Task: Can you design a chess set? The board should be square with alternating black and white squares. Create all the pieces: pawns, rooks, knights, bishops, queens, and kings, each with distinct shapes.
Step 2499:
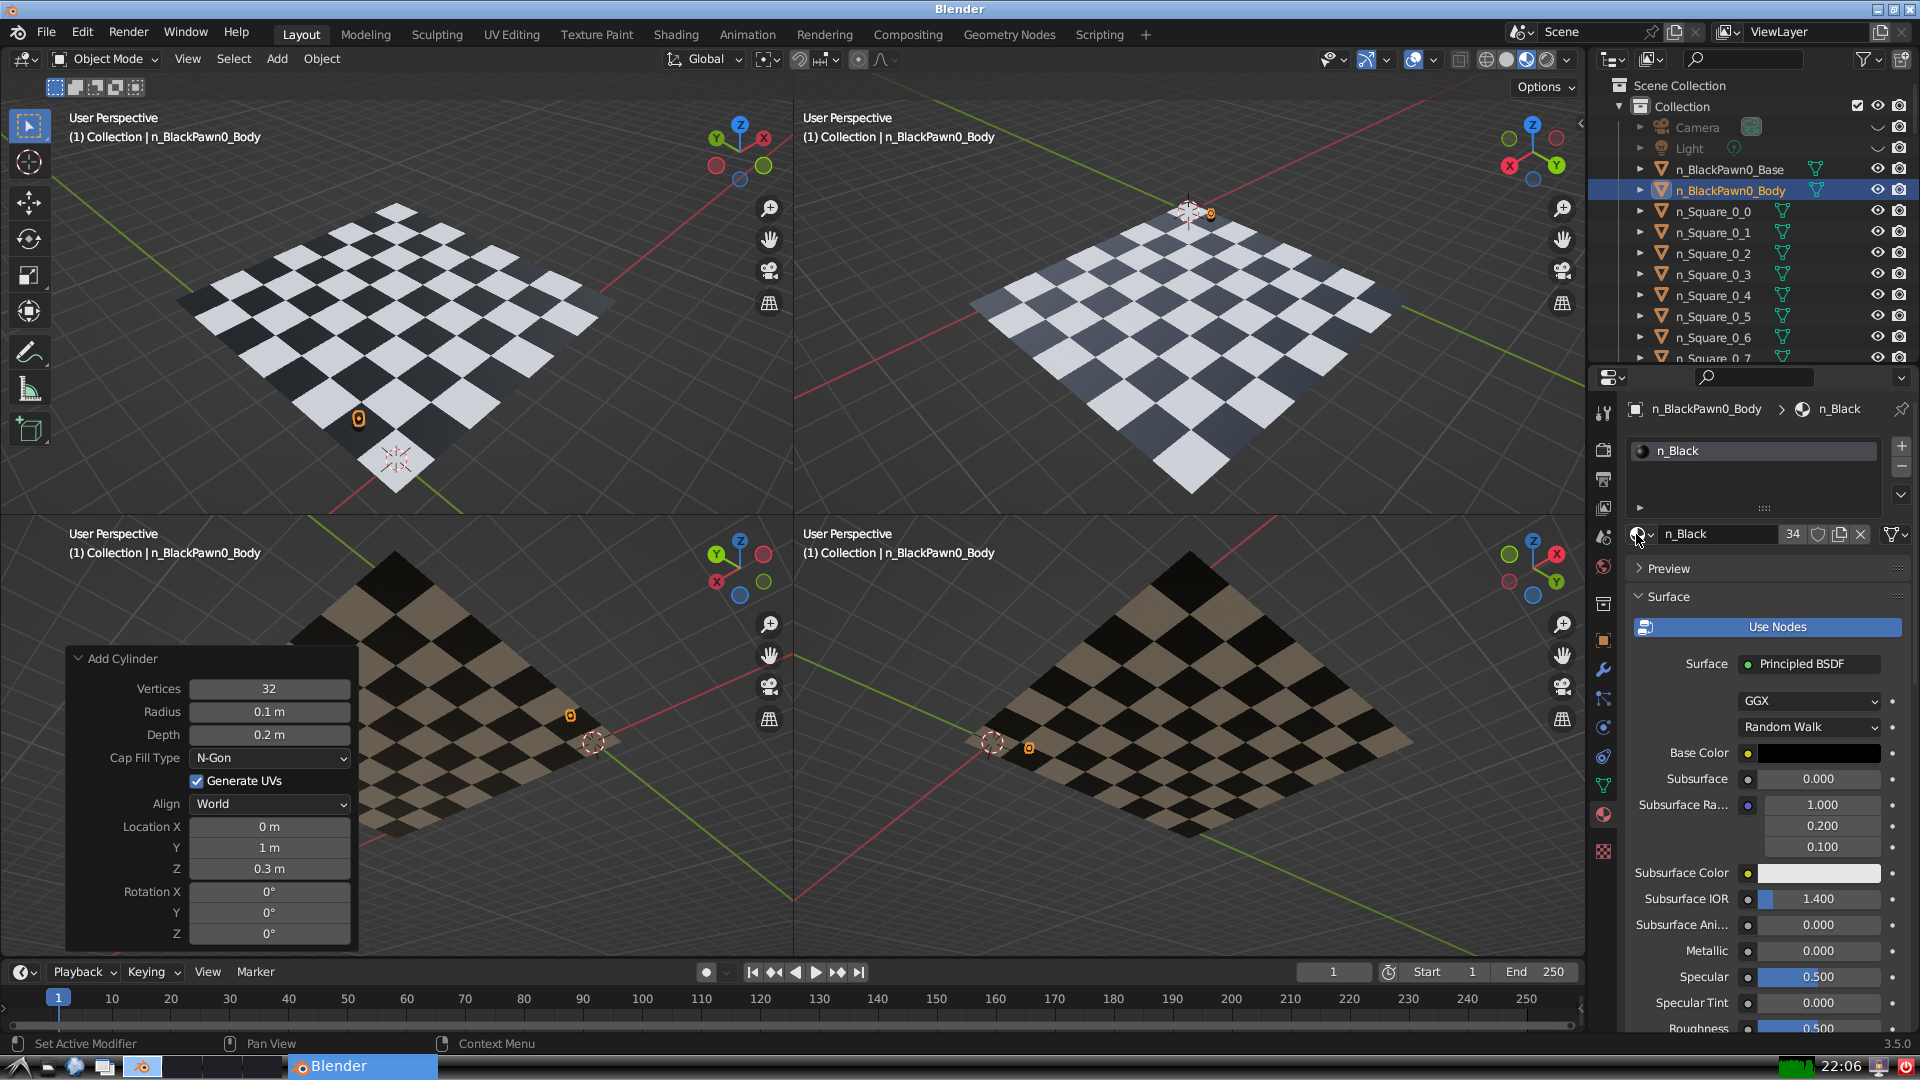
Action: {"mouse_move": [278, 58]}